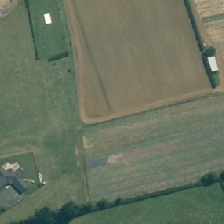
Land cover: shortrotation_cropland